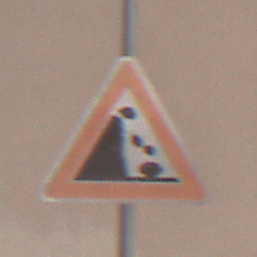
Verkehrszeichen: SteinschlagLinks
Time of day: Midday
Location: Outdoor (Urban)
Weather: PartlyCloudy
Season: NotSpecified
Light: Natural